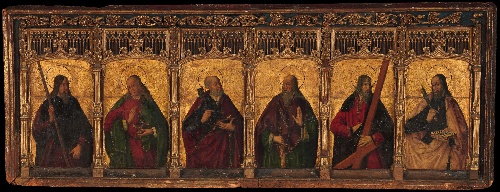
Title: Six Apostles
Artist: Spanish (Oña) Painter
Artist bio: late 15th century
Object type: Painting
Classification: Paintings
Medium: Tempera on wood, gold ground
Dimensions: Overall 35 1/8 x 93 in. (89.2 x 236.2 cm)
Department: European Paintings
Credit line: Gift of Irma N. Straus, 1961
Accession year: 1961
Repository: Metropolitan Museum of Art, New York, NY
Tags: Apostles|Saint John the Evangelist|Saint Paul|Saint Peter|Saint Bartholomew|Saint Andrew